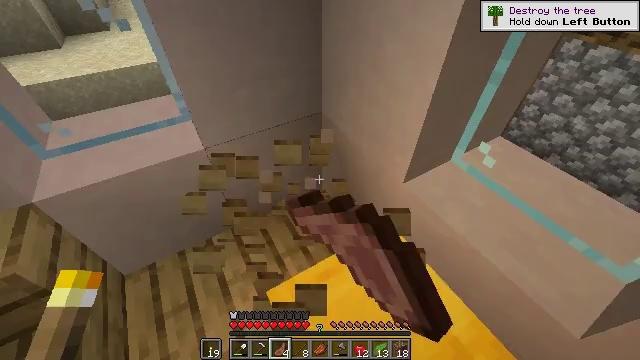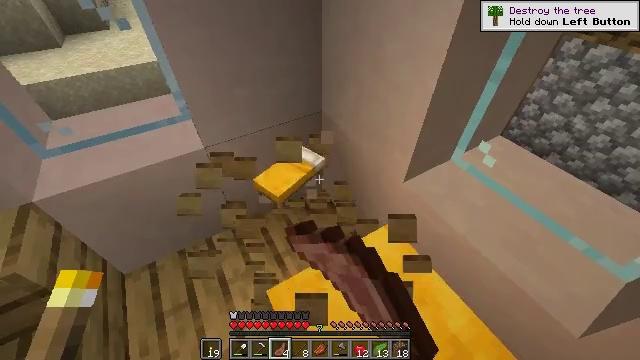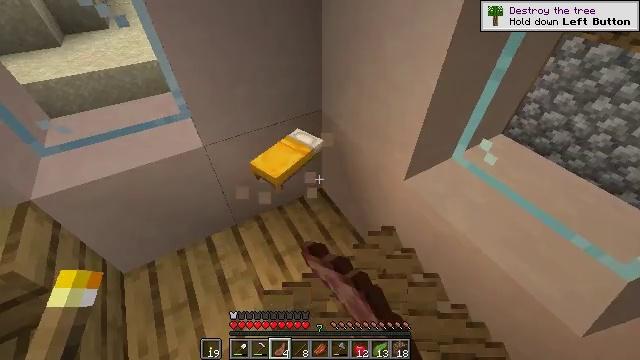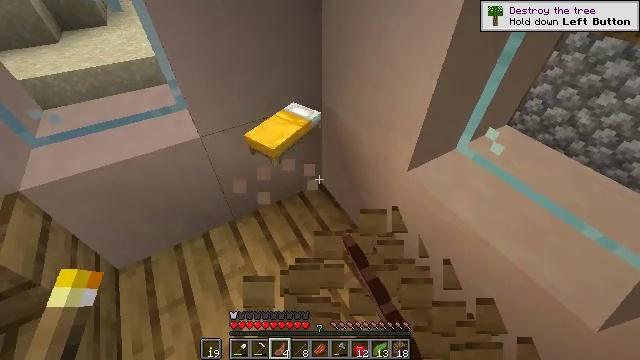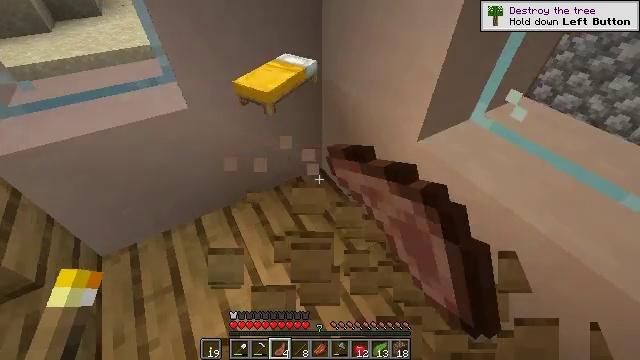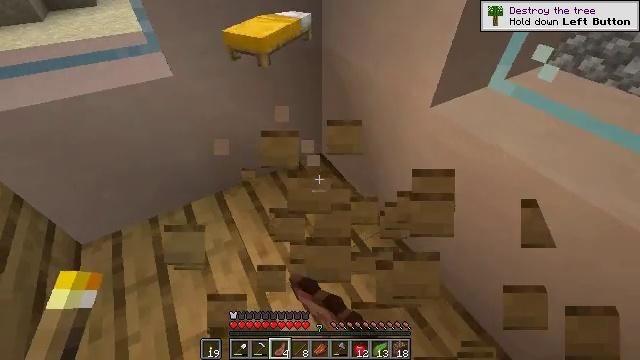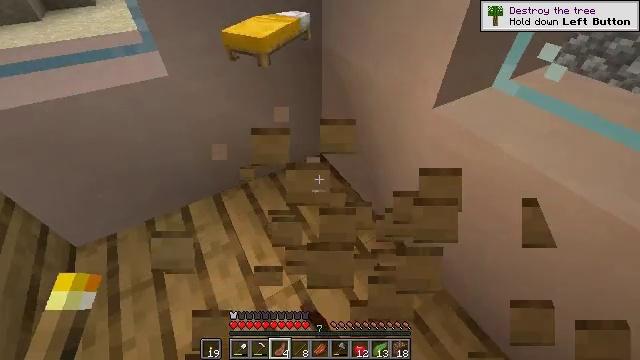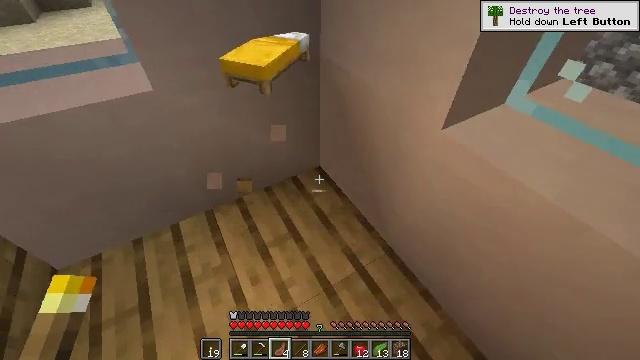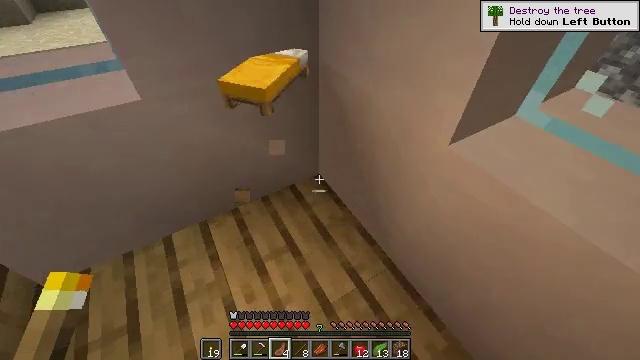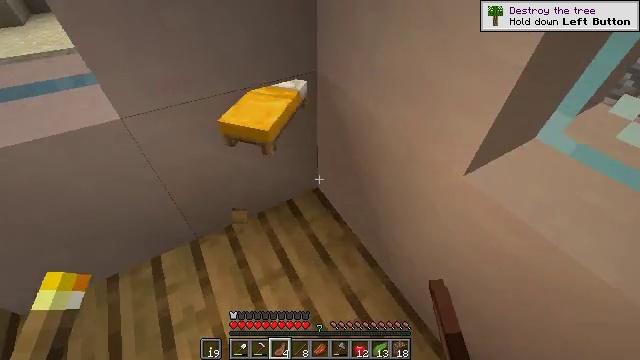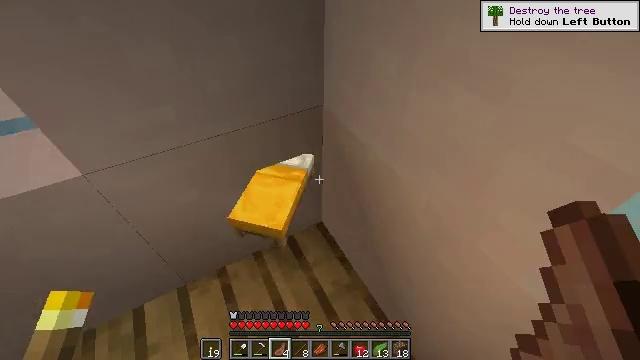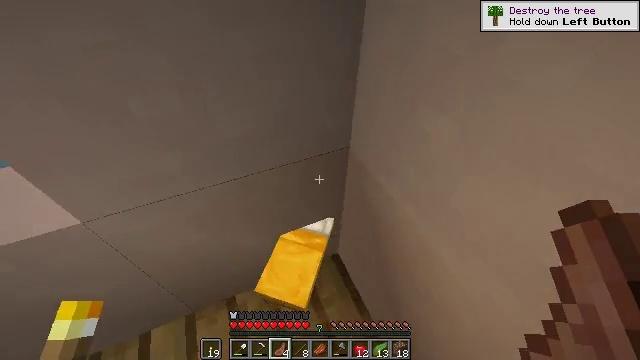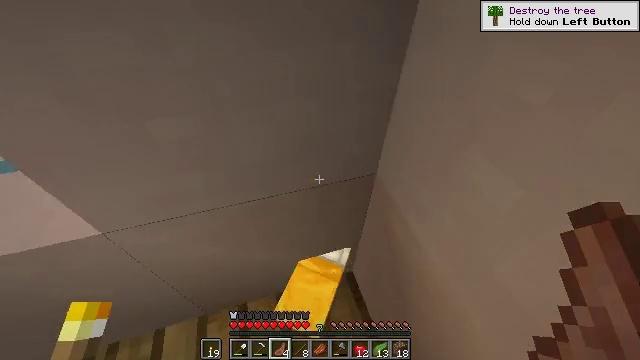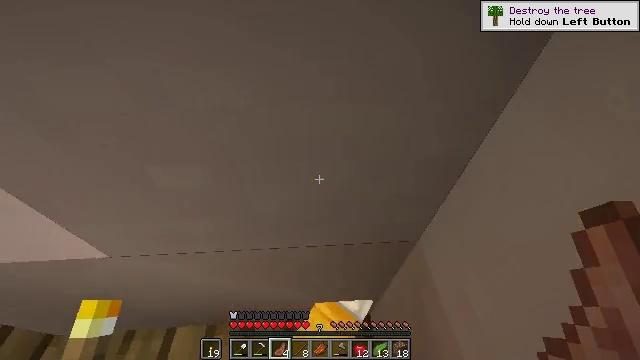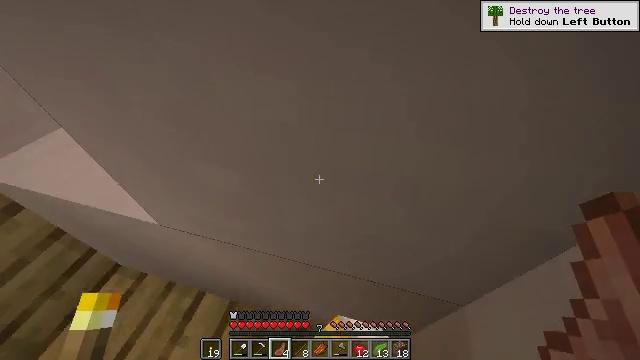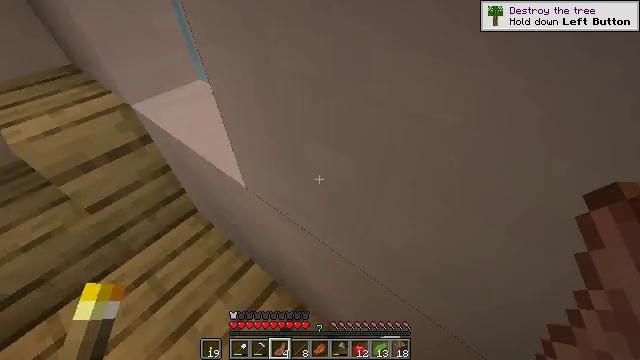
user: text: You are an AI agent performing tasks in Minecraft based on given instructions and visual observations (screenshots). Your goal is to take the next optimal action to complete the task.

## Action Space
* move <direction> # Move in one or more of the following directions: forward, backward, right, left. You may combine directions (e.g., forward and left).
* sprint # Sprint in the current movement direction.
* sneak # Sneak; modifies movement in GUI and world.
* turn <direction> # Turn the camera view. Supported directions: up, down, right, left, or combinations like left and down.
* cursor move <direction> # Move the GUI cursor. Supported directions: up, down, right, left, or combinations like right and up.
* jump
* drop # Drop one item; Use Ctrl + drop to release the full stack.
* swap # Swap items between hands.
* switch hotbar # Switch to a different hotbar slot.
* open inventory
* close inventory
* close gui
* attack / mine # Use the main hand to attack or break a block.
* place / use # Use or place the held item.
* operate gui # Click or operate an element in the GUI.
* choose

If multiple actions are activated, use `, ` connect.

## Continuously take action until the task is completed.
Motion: motion action
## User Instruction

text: Remove the white bed from its place.
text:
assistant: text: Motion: attack / mine
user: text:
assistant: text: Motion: attack / mine
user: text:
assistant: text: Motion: attack / mine
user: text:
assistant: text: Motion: attack / mine
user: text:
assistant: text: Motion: move forward
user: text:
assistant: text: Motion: move forward
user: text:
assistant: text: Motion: move forward
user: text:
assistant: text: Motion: move forward
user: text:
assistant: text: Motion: move forward
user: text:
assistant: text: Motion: move forward, sprint, turn left
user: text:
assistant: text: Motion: move forward, sprint, turn left
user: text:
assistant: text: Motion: move forward, sprint, turn left
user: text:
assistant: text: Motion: move forward, turn left
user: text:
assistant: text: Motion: move forward, turn left
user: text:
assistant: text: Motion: move forward, turn left
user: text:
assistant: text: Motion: move forward, sprint, turn left
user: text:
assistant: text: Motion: move forward, sprint, turn left
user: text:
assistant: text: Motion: move forward, sprint, turn left and up
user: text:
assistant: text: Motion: move forward, sprint, turn left and up
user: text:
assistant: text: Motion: move forward, turn left and up
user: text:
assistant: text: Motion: move forward, turn left and up
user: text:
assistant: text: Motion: move forward, turn left and up
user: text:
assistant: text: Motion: move forward, turn left and up
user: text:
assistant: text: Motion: move forward, sprint, turn left and up
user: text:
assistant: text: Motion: move forward, sprint, turn left and up
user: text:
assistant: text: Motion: move forward, sprint, turn left and up
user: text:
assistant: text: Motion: move forward, turn left
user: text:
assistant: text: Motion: move forward, turn left
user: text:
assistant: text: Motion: move forward, turn left
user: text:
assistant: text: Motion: move forward, sprint, turn left